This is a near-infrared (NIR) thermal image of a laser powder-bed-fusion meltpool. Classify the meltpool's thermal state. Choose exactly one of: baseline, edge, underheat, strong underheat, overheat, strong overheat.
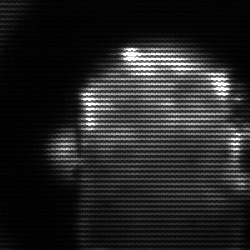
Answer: baseline